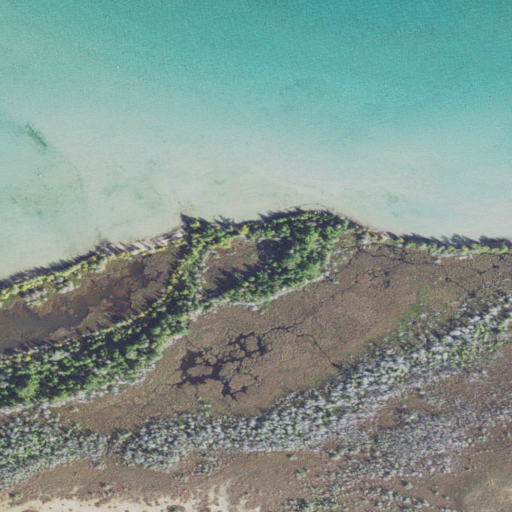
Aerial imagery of cape in Michigan named Point Catosh containing open water, herbaceous wetlands, and woody wetlands